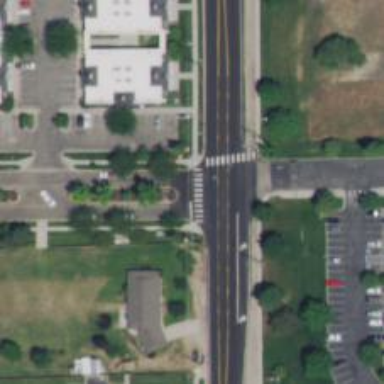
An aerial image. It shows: Unmarked crossing on the road.